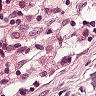
Metastatic tissue present: no